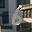
Label: 6